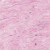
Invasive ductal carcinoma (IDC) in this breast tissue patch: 0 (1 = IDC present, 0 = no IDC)